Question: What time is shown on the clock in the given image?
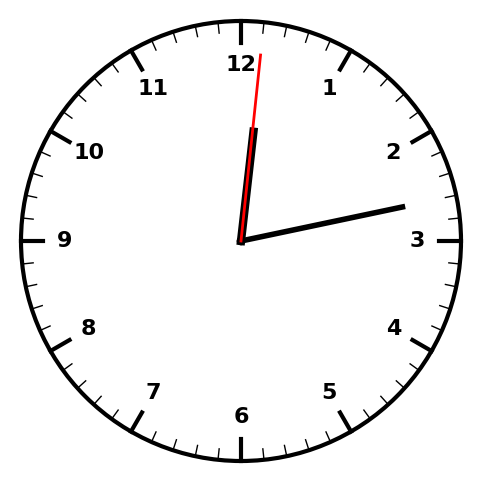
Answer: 12:13:01